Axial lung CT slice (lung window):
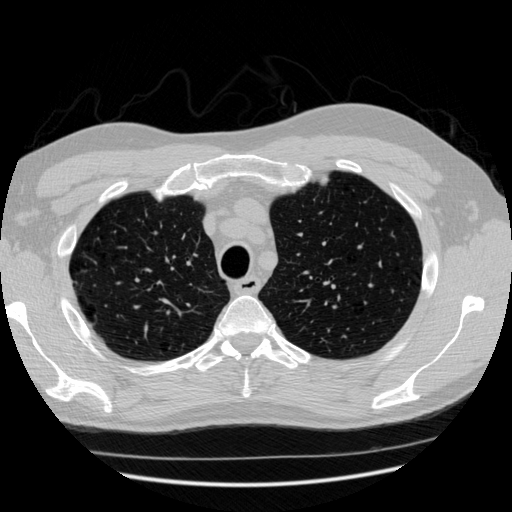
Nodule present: no